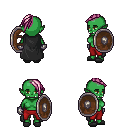
a pixel art fantasy rpg character, female body template, orc, green skin, black cape, red pants, pink long mohawk hairstyle, metal gloves, gray slippers, shield, four views (front, back, left, right), 2x2 character sprite sheet, small pixel art, hard edges, no anti-aliasing